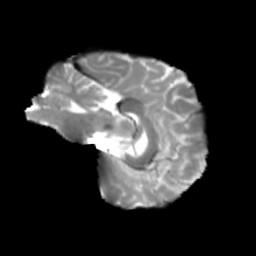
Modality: T2w
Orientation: sagittal
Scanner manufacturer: siemens
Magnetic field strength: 3 T
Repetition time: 4 s
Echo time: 0.0594 s